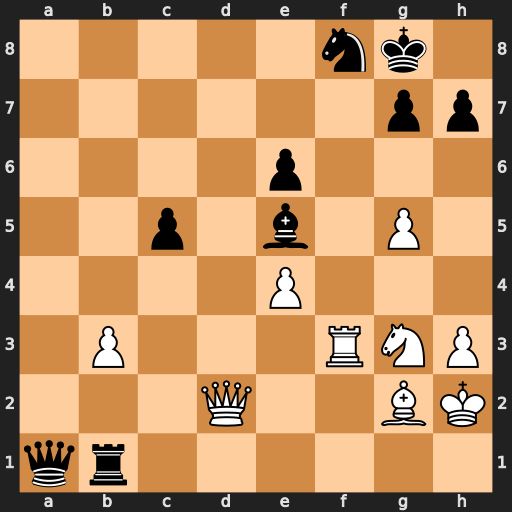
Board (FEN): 5nk1/6pp/4p3/2p1b1P1/4P3/1P3RNP/3Q2BK/qr6
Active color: w
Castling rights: -
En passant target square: -
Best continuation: Qd8 Bxg3+ Kxg3 Qe5+ Rf4